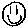
Label: smiley face